Question: I'm working on an app where one of the screens will have a partially transparent overlay in some situations. I'm using a Visual Effect View for this.
I now simply have this visual effect view on top of the other UI elements in my storyboard, but this means having to move it out of the way whenever something else in that view needs changing. Is there a good way to edit such a "sub view" without having it actually be in that view controller's view in a storyboard?

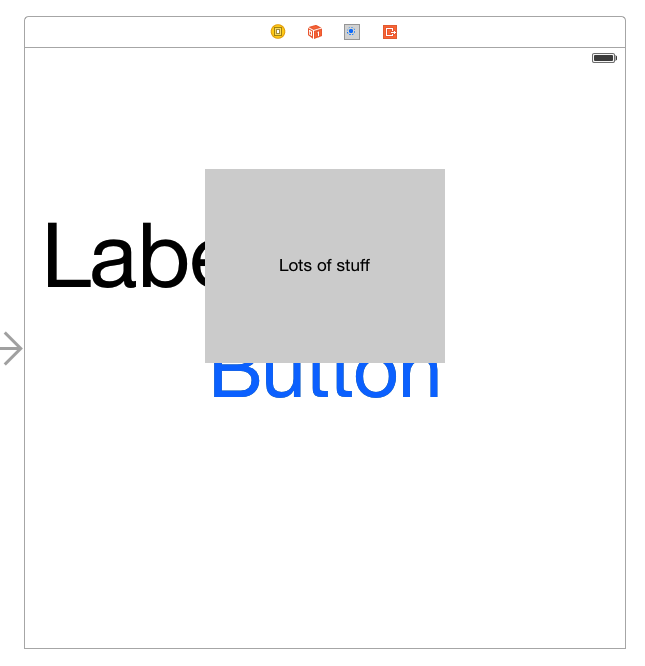
Answer: Try the installed check at the bottom of the image: